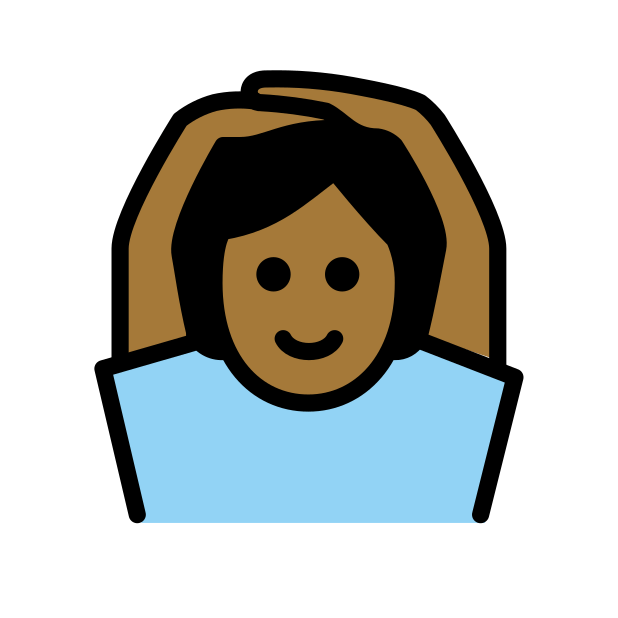
person gesturing OK: medium-dark skin tone